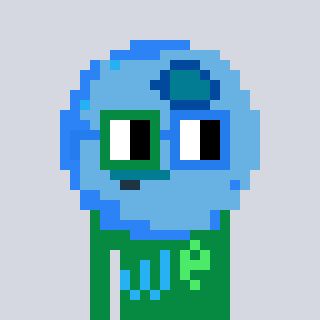
a pixel art character with square green and blue glasses, a blueberry-shaped head and a green-colored body on a cool background